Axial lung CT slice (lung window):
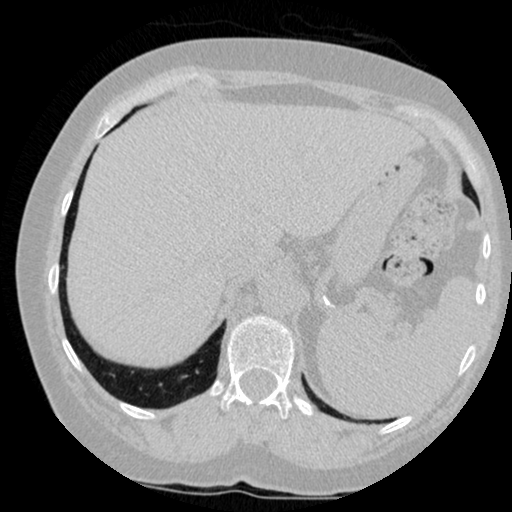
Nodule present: no